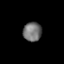
Tissue: lung
Cell type: Epithelial cells
Senescence score: 0.1545
Nuclear area (px): 352
Mean DAPI intensity: 113.668